Question: I'm trying to draw my NavigationView behind status bar but my Appbar also shows behind it, on collapse. How can I stop appbar to show behind status bar?
'''
<style name="AppThemeTransparent" parent="AppTheme">
<item name="android:windowTranslucentStatus">true</item>
<item name="android:windowDrawsSystemBarBackgrounds">true</item>
<item name="android:statusBarColor">@android:color/transparent</item>
<item name="android:windowTranslucentNavigation">true</item>
</style>
'''
'''
<?xml version="1.0" encoding="utf-8"?>
<android.support.v4.widget.DrawerLayout xmlns:android="http://schemas.android.com/apk/res/android"
xmlns:tools="http://schemas.android.com/tools"
xmlns:app="http://schemas.android.com/apk/res-auto"
android:id="@+id/drawer"
android:layout_width="match_parent"
android:layout_height="match_parent"
tools:context=".MainActivity">
<android.support.design.widget.CoordinatorLayout
android:id="@+id/coordinator"
android:layout_width="match_parent"
android:layout_height="match_parent"
android:fitsSystemWindows="true">
<android.support.design.widget.AppBarLayout
android:id="@+id/appbar"
android:layout_width="match_parent"
android:layout_height="wrap_content"
android:theme="@style/ThemeOverlay.AppCompat.Dark.ActionBar">
<android.support.v7.widget.Toolbar
android:id="@+id/toolbar"
android:layout_width="match_parent"
android:layout_height="?attr/actionBarSize"
android:background="?attr/colorPrimary"
android:theme="@style/ToolbarStyle"
android:gravity="center_vertical"
app:popupTheme="@style/ThemeOverlay.AppCompat.Light"
app:layout_scrollFlags="scroll|enterAlways|snap" />
<android.support.design.widget.TabLayout
android:id="@+id/tabs"
android:layout_width="match_parent"
android:layout_height="wrap_content"
android:theme="@style/TabLayoutStyle"
android:animateLayoutChanges="true"
android:background="?attr/colorPrimary"
app:tabIndicatorColor="@color/white"
app:tabGravity="fill"
app:tabMode="fixed" />
</android.support.design.widget.AppBarLayout>
<android.support.v4.view.ViewPager
android:id="@+id/main_container"
android:layout_width="match_parent"
android:layout_height="match_parent"
app:layout_behavior="@string/appbar_scrolling_view_behavior" />
</android.support.design.widget.CoordinatorLayout>
<android.support.design.widget.NavigationView
android:layout_width="wrap_content"
android:layout_height="match_parent"
android:layout_gravity="start"
android:fitsSystemWindows="true">
<ProgressBar
android:id="@+id/progressbar"
android:layout_width="wrap_content"
android:layout_height="wrap_content"
android:layout_centerInParent="true"
android:indeterminate="true" />
<android.support.v7.widget.RecyclerView
android:id="@+id/navigation_recycler"
android:layout_height="match_parent"
android:layout_width="match_parent"
android:splitMotionEvents="false"
android:background="@color/white"
android:clickable="true" />
</android.support.design.widget.NavigationView>
</android.support.v4.widget.DrawerLayout>
'''

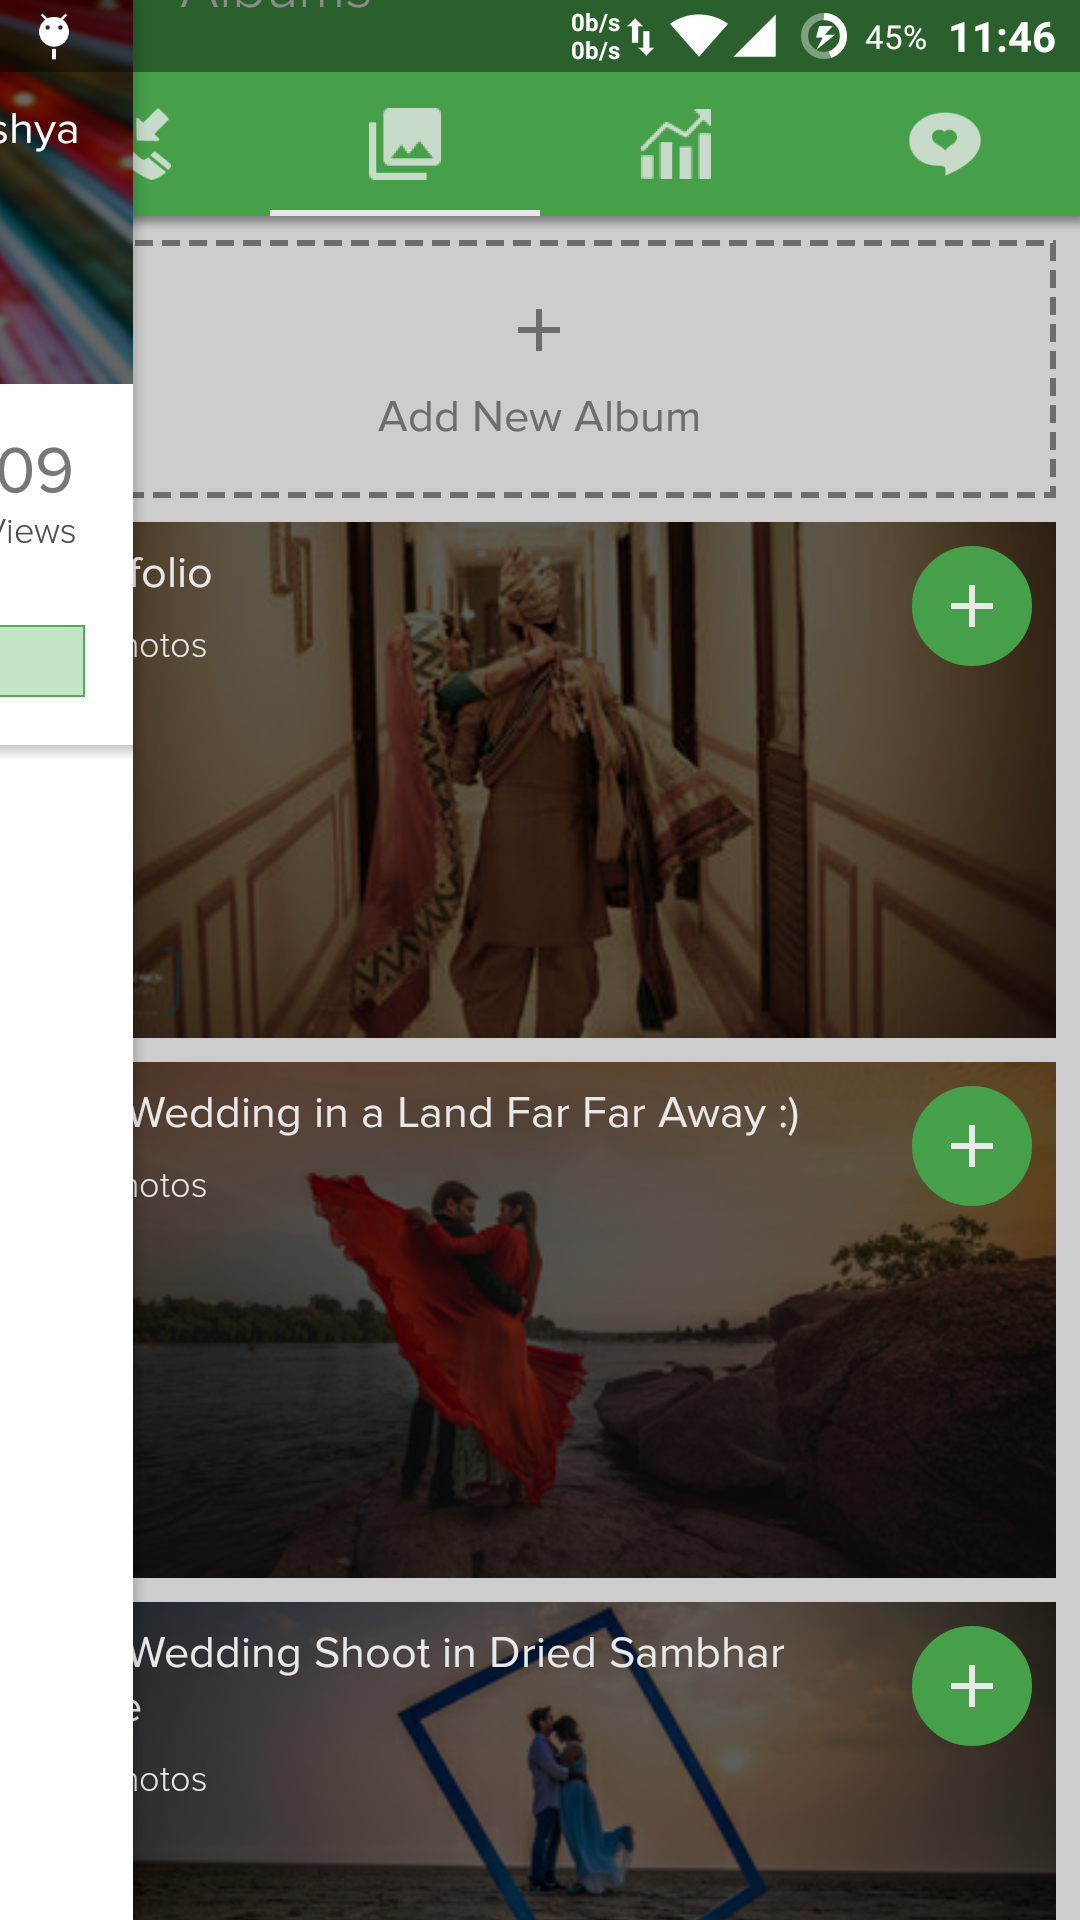
Answer: This may be duplicate to <URL>
Try move android:fitsSystemWindows="true" from CoordinatorLayout to DrawerLayout like this
'''
<android.support.v4.widget.DrawerLayout xmlns:android="http://schemas.android.com/apk/res/android"
xmlns:tools="http://schemas.android.com/tools"
xmlns:app="http://schemas.android.com/apk/res-auto"
android:id="@+id/drawer"
android:layout_width="match_parent"
android:layout_height="match_parent"
android:fitsSystemWindows="true"
tools:context=".MainActivity">
<android.support.design.widget.CoordinatorLayout
android:id="@+id/coordinator"
android:layout_width="match_parent"
android:layout_height="match_parent">
'''